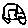
Label: car